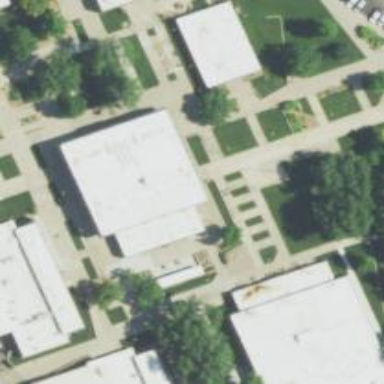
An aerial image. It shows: College building.